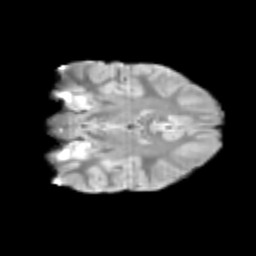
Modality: T2w
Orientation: coronal
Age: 12
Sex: female
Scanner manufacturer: siemens
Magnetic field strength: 3 T
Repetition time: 3.8 s
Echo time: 0.07 s